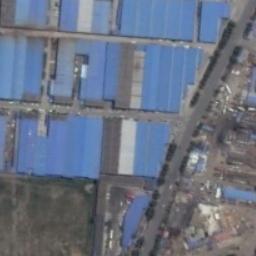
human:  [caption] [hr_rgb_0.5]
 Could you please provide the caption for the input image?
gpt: In an industrial area there are dense factories and roads, And some open-air materials .

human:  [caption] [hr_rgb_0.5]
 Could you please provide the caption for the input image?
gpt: Many houses of different shapes are in the industrial area .

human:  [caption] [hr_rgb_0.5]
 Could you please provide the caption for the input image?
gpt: The industrial area with lots of neatly arranged blue workshops Is along a road .

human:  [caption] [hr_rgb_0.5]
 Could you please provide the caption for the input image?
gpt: There is a road next to the industrial area .

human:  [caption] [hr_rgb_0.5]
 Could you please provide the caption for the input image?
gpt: There are some blue buildings beside a road on the industrial area .